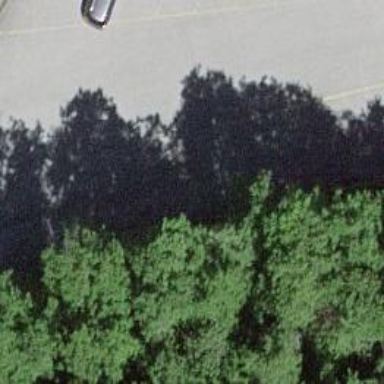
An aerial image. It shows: Parking area.